Question: Nothing is displayed if I change the code from the first example to the second (See screenshots:
Main class:
'''
public class Main extends JTabbedPane {
public static void main(String[] args) {
try {
UIManager.setLookAndFeel(UIManager.getSystemLookAndFeelClassName());
} catch (Exception e) {
e.printStackTrace();
}
JFrame.setDefaultLookAndFeelDecorated(true);
JFrame f = new JFrame("Math");
f.setVisible(true);
f.setDefaultCloseOperation(JFrame.EXIT_ON_CLOSE);
Dimension dim = Toolkit.getDefaultToolkit().getScreenSize();
int x = dim.getWidth() > 800 ? (int) (dim.getWidth() / 2 - 400) : 0;
int y = dim.getWidth() > 800 ? (int) (dim.getHeight() / 2 - 300) : 0;
f.setBounds(x, y, 800, 600);
f.setResizable(false);
f.setContentPane(new Main());
}
Main() {
super();
addTab("Pythagoras", new Pythagoras());
}
}
'''
Pythagoras (screenshot 1):
'''
public class Pythagoras extends JPanel{
Pythagoras() {
super();
setLayout(new FlowLayout());
JTextField j = new JTextField("Hi :)");
add(j);
}
}
'''
Pythagoras (screenshot 2):
'''
public class Pythagoras extends JPanel{
Pythagoras() {
super();
setLayout(new FlowLayout());
}
}
'''
Pythagoras (screenshot 3):
'''
public class Pythagoras extends JPanel{
Pythagoras() {
super();
setLayout(new FlowLayout());
add( new JLabel("This works!"));
}
}
'''

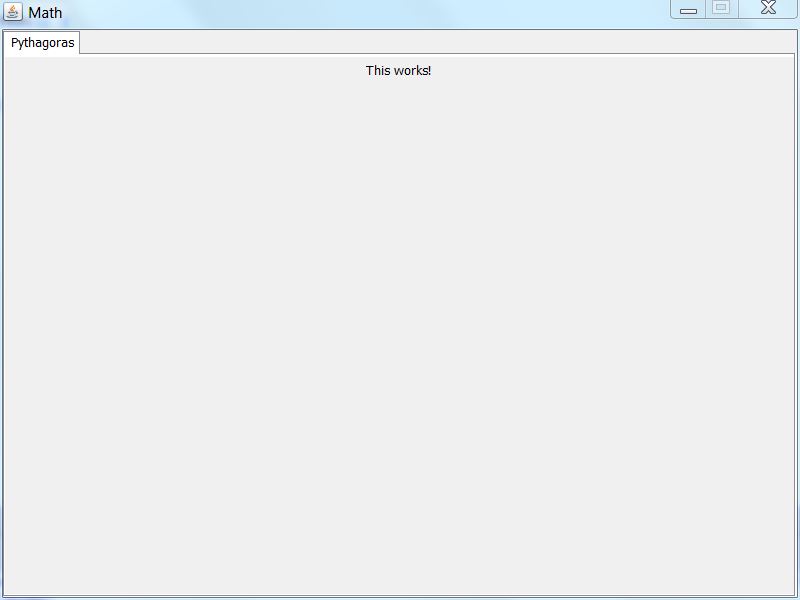
Answer: Always use Swing components in the event dispatch thread. The whole code of the main method should be wrapped into
'''
SwingUtilities.invokeLater(new Runnable() {
@Override
public void run() {
// original code here
}
});
'''
This change makes everything appear as expected in my tests.
Read <URL>
Also, be careful that the JTextField constructor taking only a String as argument creates a text field with 0 as the number of columns.